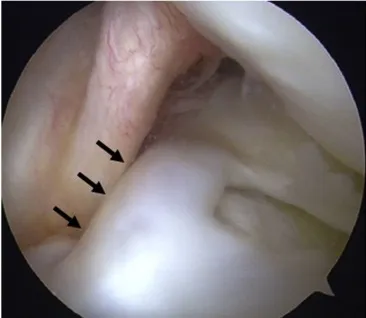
Arthroscopic findings. Images from re-arthroscopy 7 months after the first arthroscopic surgery reveal that the anterior and posterior horns of the lateral meniscus are connected by meniscus-like tissue to resemble a ring-shaped meniscus (c: black arrows).
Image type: endoscopy (arthroscopy)